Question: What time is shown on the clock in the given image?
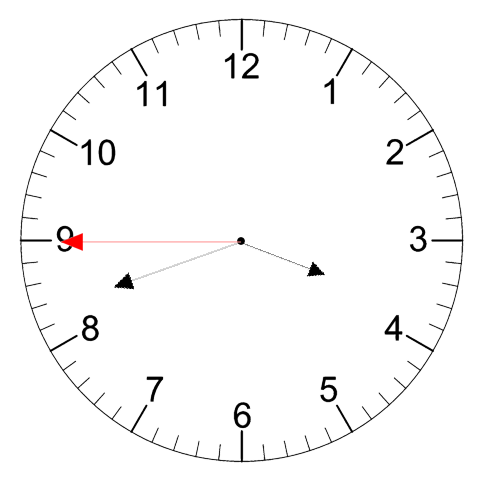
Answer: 03:41:45